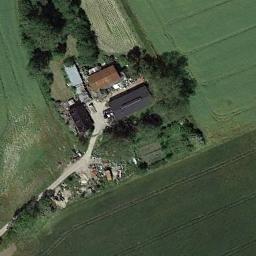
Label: sparse_residential